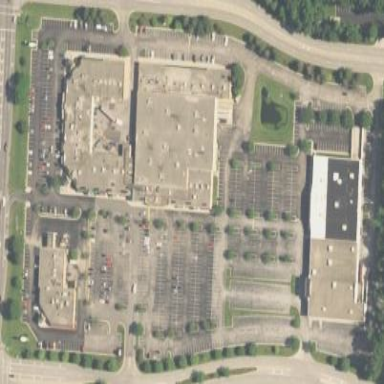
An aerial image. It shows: Retail area.